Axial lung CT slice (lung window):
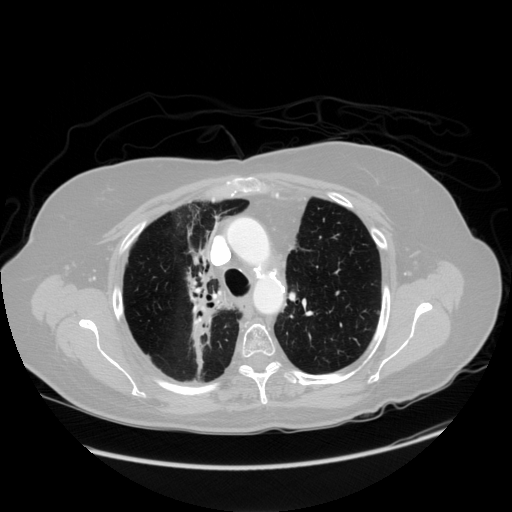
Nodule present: no